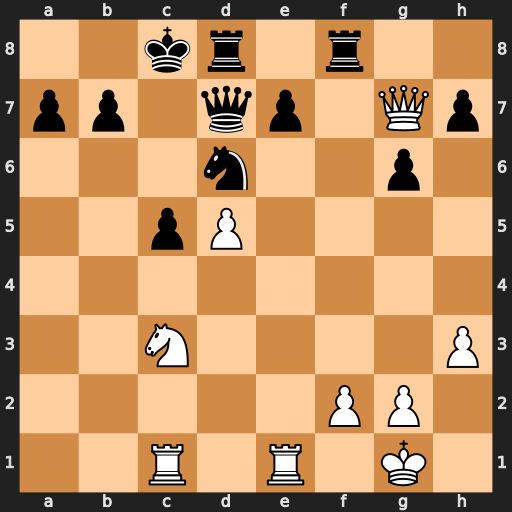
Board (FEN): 2kr1r2/pp1qp1Qp/3n2p1/2pP4/8/2N4P/5PP1/2R1R1K1
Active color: w
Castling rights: -
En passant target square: -
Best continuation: Rxe7 Nf5 Rxd7 Nxg7 Rxg7 Rd7 Rxd7